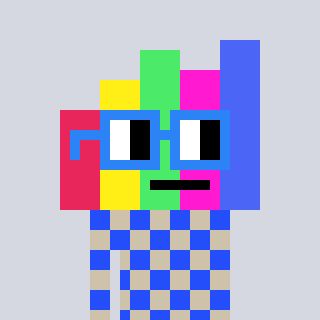
a pixel art character with square blue glasses, a bar chart-shaped head and a bege-colored body on a cool background